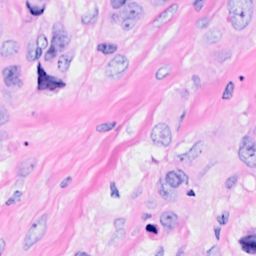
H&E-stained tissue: Breast